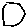
Label: hexagon